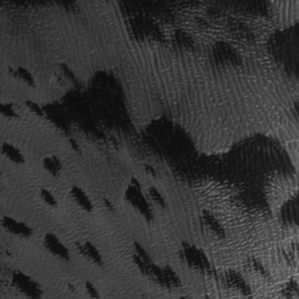
Label: frost